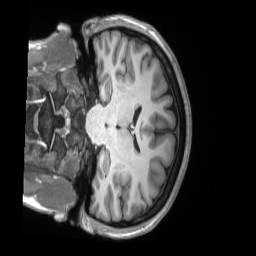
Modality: T1w
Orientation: coronal
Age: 21
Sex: female
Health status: ill
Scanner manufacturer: siemens
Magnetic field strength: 3 T
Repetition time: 2.2 s
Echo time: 0.00157 s